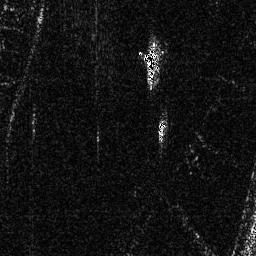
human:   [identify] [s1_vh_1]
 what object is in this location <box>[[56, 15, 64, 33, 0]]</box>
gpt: <ref>1 medium ship at the top</ref>